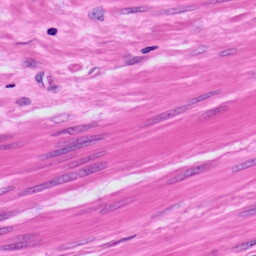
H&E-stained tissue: Prostate